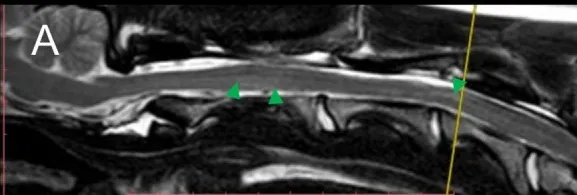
Follow-up MRI of the cervical spinal cord (SC) 8 weeks after initial presentation at the clinic. Intramedullary hyperintensities are present in the sagittal T2W sequence (A) dorsally to the vertebral body of C2 and at the level of C3-C4 (green arrowheads) in comparison to signal intensity of non-affected SC segments. The yellow line in the sagittal T2W sequence (A) indicates the level at which transversal sequences are depicted. Abbreviations: T2W, T2-weighted; GRE, T2*, gradient echo.
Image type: radiology (mri)